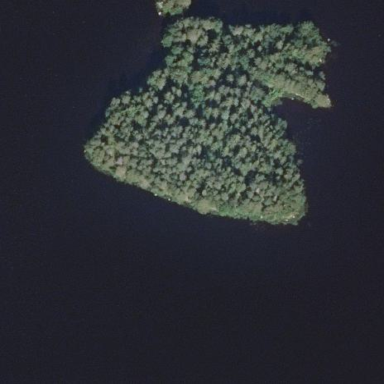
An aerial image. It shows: Islet surrounded by woodland.